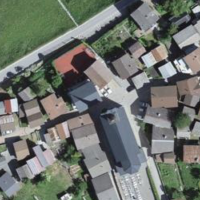
EUNIS habitat code: 54
Species observed at this site:
Cerastium tomentosum
Motacilla alba
Sylvia borin